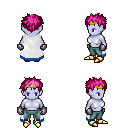
a pixel art fantasy rpg character, female body template, dark elf, purple skin, white trimmed cape, teal pants, pink bedhead hairstyle, gold tiara, metal gloves, gold boots, four views (front, back, left, right), 2x2 character sprite sheet, small pixel art, hard edges, no anti-aliasing